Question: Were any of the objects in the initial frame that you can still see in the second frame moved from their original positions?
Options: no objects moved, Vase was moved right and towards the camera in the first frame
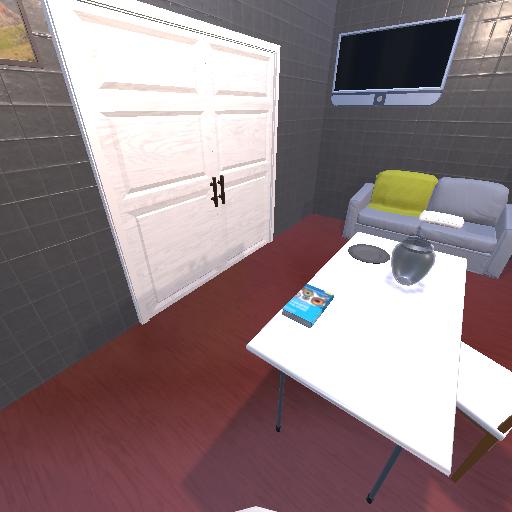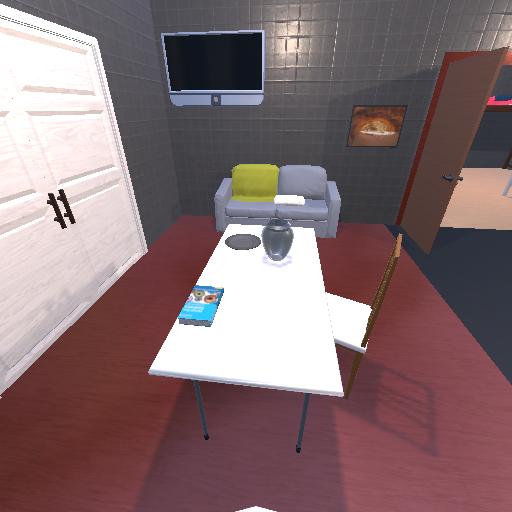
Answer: no objects moved